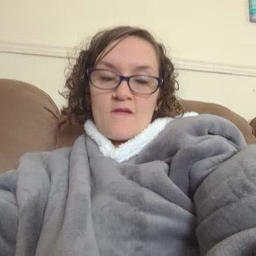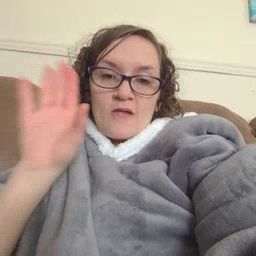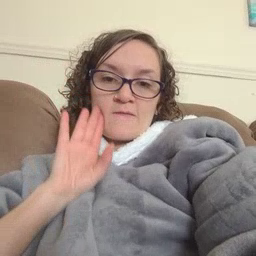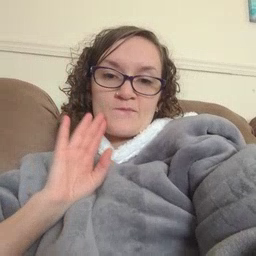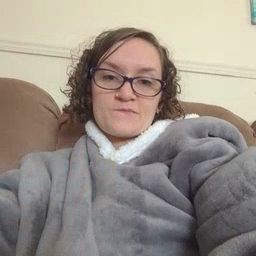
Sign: brown